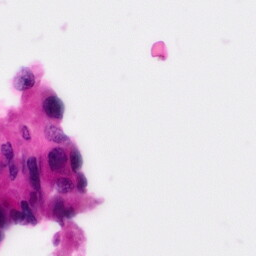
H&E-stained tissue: Pancreatic